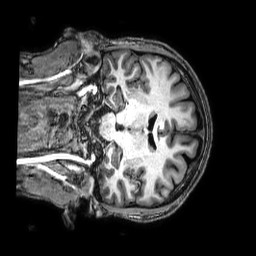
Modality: T1w
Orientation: coronal
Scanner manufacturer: philips
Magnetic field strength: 3 T
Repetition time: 0.008 s
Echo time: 0.00356 s